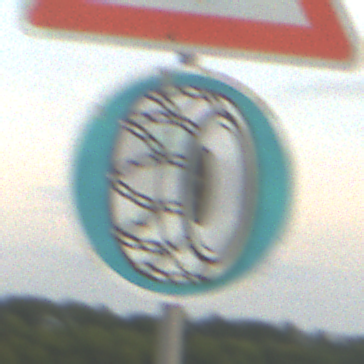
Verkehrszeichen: SchneekettenVorgeschrieben
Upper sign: SchneeOderEisglaette
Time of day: SunriseSunset
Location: Outdoor (RoadRail)
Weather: PartlyCloudy
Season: NotSpecified
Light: Natural